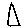
Label: triangle